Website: apple-inc
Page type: review-order
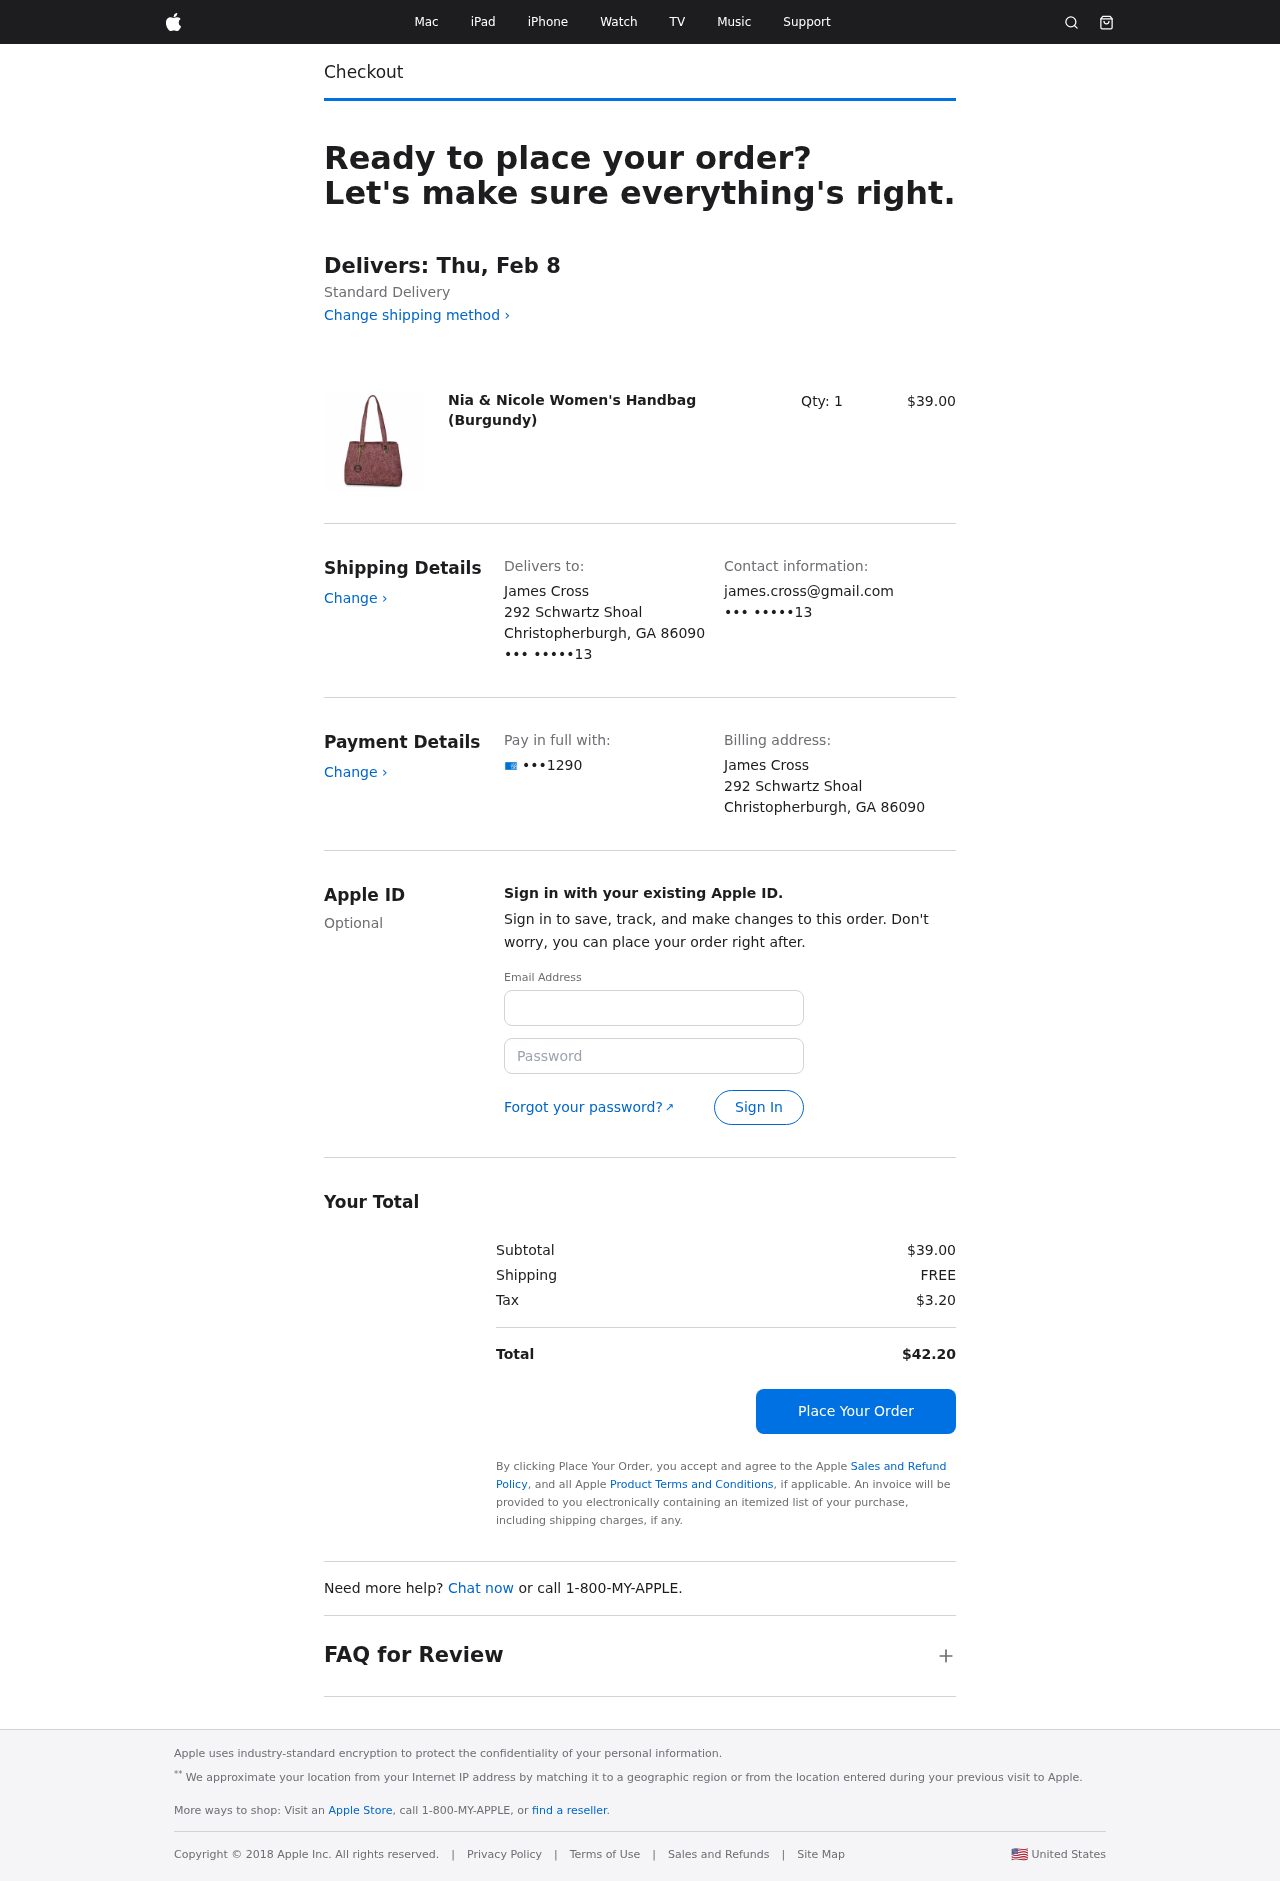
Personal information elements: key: PII_CARD_LAST4
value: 1290
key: PII_CITY_STATE_ZIP
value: Christopherburgh, GA 86090
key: PII_EMAIL3
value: james.cross@gmail.com
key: PII_FULLNAME
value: James Cross
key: PII_PHONE_SUFFIX
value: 13
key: PII_STREET
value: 292 Schwartz Shoal
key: PII_EMAIL2
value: james.cross@gmail.com
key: PII_PHONE_SUFFIX2
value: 13
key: PII_FULLNAME2
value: James Cross
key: PII_STREET2
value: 292 Schwartz Shoal
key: PII_CITY_STATE_ZIP2
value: Christopherburgh, GA 86090
Product elements: key: PRODUCT1_NAME
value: Nia & Nicole Women's Handbag (Burgundy)
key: PRODUCT1_PRICE
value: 39
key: PRODUCT1_QUANTITY
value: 1
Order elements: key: ORDER_DELIVERY_DATE
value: Delivers: Thu, Feb 8
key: ORDER_SUBTOTAL
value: $39.00
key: ORDER_SHIPPING_COST
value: FREE
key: ORDER_TAX
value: $3.20
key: ORDER_TOTAL
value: $42.20